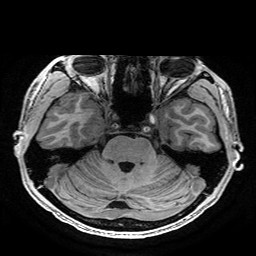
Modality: T1w
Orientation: coronal
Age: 20
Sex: male
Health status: healthy
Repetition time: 2.53 s
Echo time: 0.0034 s